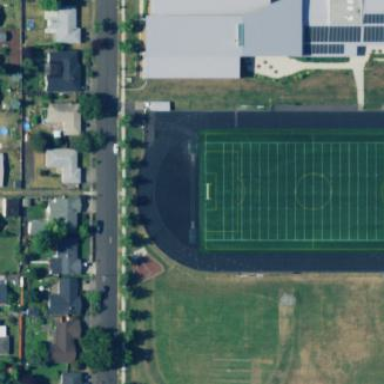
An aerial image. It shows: American football pitch with artificial turf surface for leisure land.